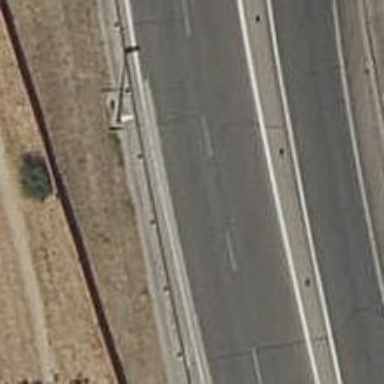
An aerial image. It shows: Secondary link road.